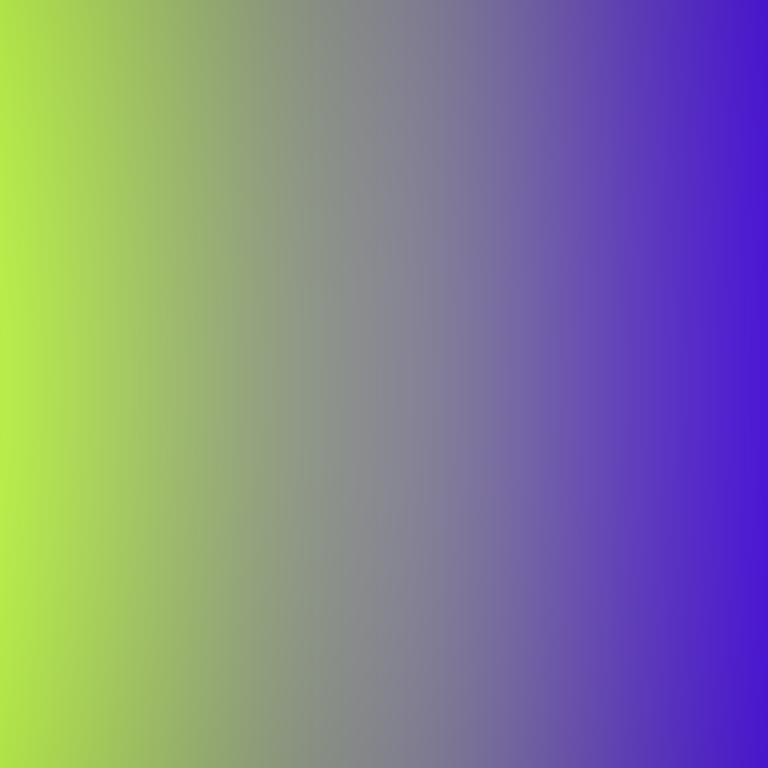
Abstract light effect, smooth gradient from vibrant green to deep purple, calm atmosphere, soft glow, no room, no furniture, no objects.